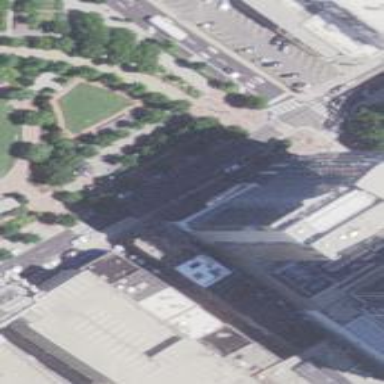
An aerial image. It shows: Part of building with white roof.